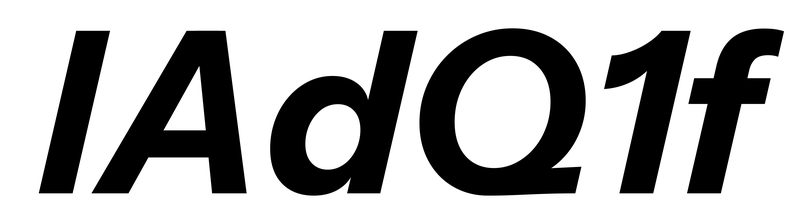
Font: InstrumentSans-Italic_Bold_Italic